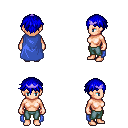
a pixel art fantasy rpg character, female body template, human, light skin, blue cape, teal pants, blue short bangs hairstyle, purple tiara, four views (front, back, left, right), 2x2 character sprite sheet, small pixel art, hard edges, no anti-aliasing